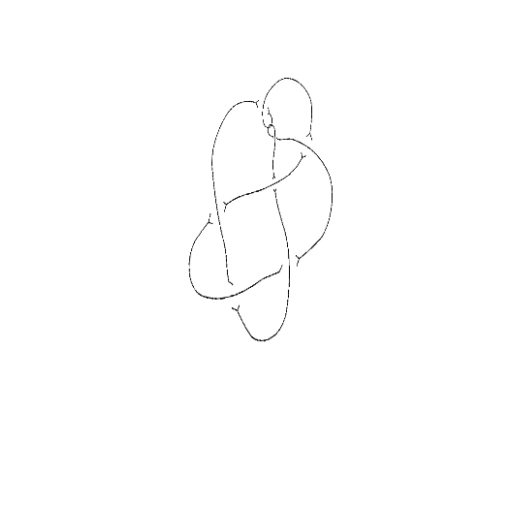
Crossing number: 9